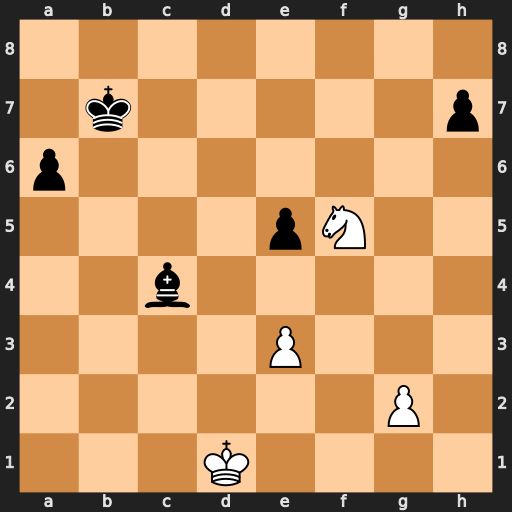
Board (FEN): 8/1k5p/p7/4pN2/2b5/4P3/6P1/3K4
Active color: w
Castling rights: -
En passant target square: -
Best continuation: Nd6+ Kc6 Nxc4